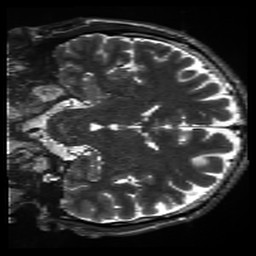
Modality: inplaneT2
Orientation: coronal
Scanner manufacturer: siemens
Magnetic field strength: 3 T
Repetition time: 11 s
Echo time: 0.059 s